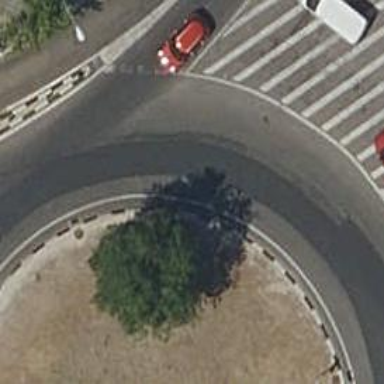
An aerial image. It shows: Secondary road with asphalt surface leading to roundabout junction.